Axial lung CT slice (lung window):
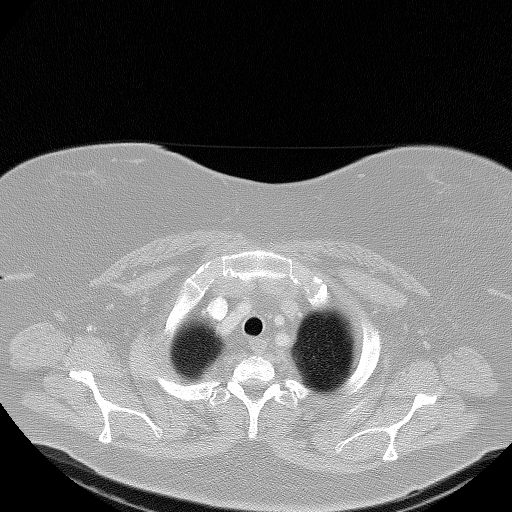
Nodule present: no